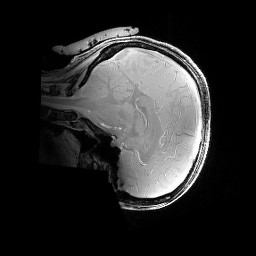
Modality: PDw
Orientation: sagittal
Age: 25
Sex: female
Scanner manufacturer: siemens
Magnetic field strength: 6.98 T
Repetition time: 1.38 s
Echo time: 0.00242 s